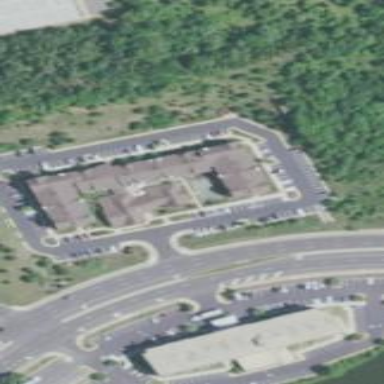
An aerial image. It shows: Hotel building.